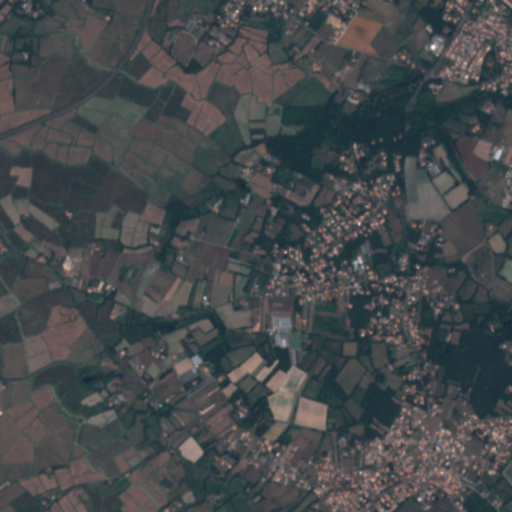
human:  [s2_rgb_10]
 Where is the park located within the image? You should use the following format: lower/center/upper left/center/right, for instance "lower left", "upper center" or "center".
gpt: The park is located in the upper right of the image.
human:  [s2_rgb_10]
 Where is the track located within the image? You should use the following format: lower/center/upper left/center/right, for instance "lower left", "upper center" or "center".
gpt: The track is located in the upper right of the image.
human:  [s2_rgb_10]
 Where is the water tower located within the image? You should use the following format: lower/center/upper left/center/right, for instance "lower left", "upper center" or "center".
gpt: The water tower is located in the lower right of the image.
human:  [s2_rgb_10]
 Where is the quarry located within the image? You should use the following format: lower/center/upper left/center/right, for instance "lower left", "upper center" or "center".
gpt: There is no quarry in the image.